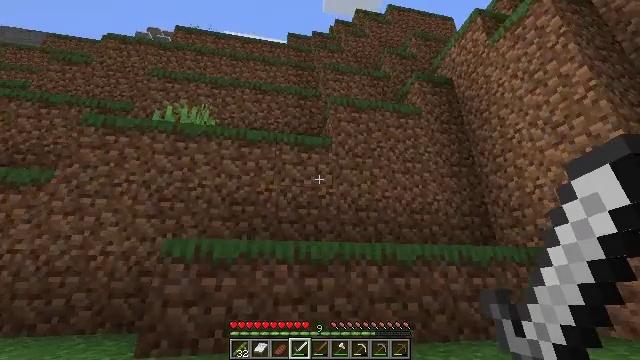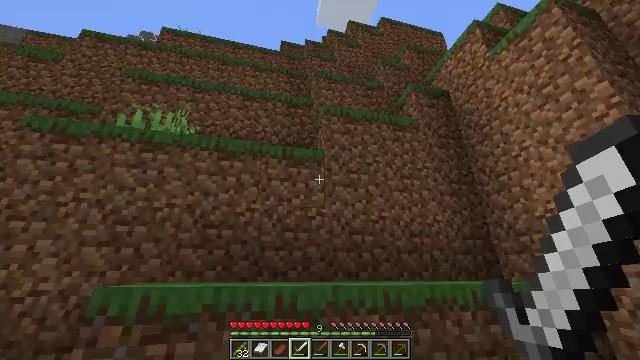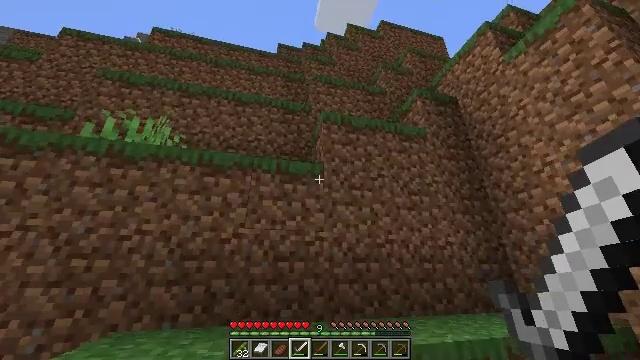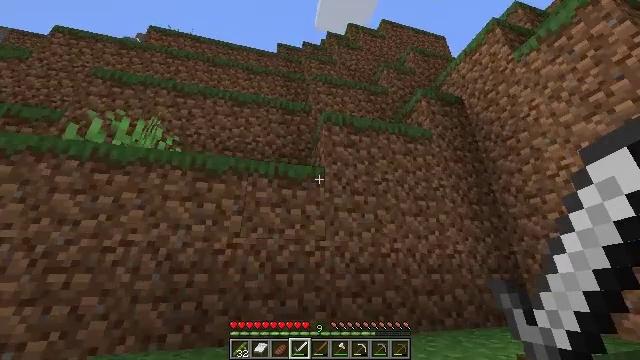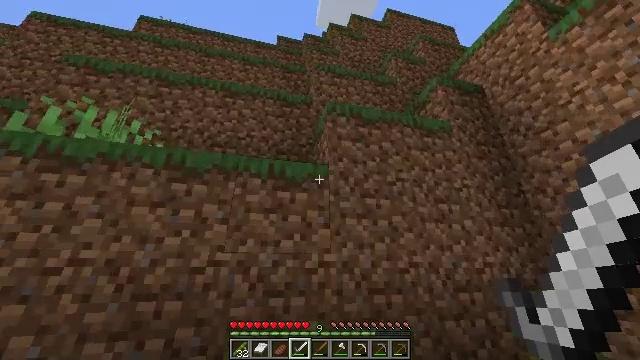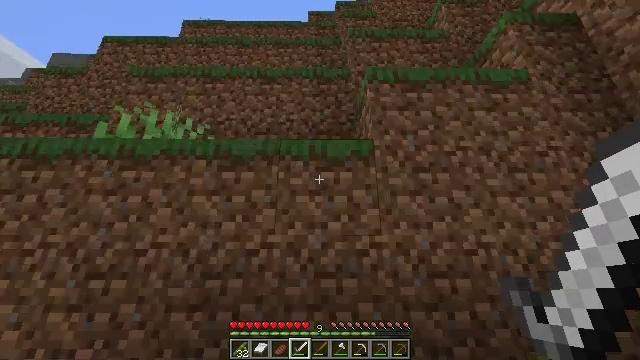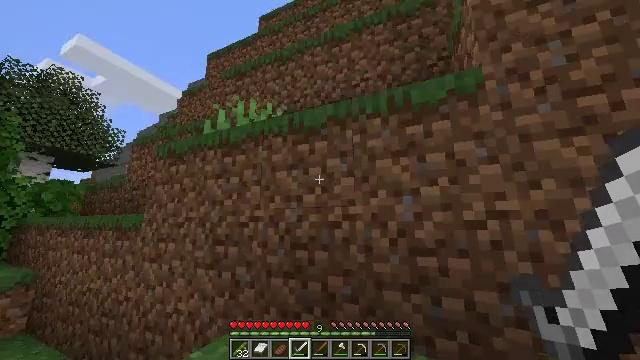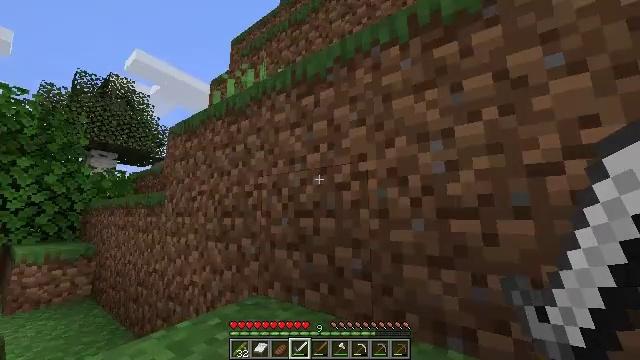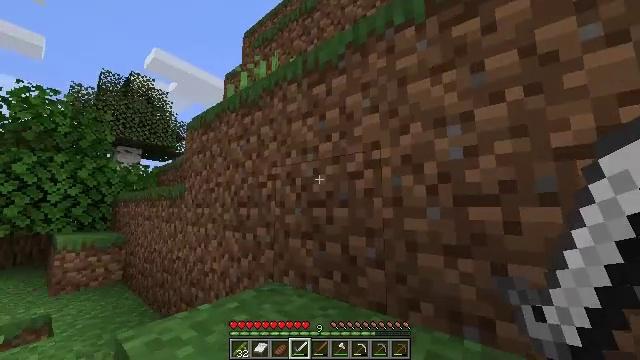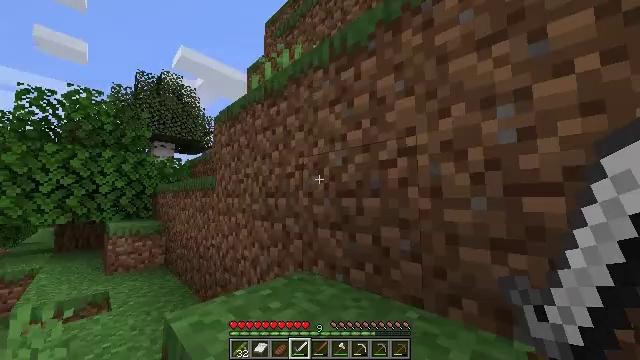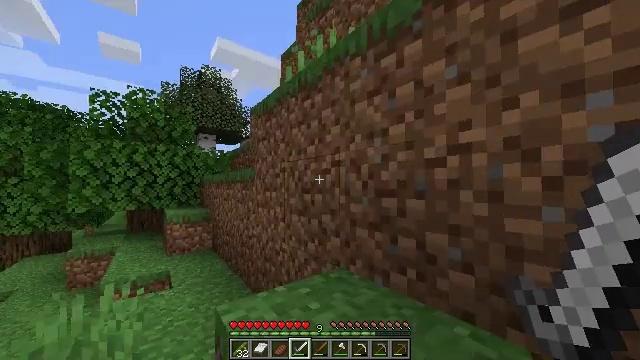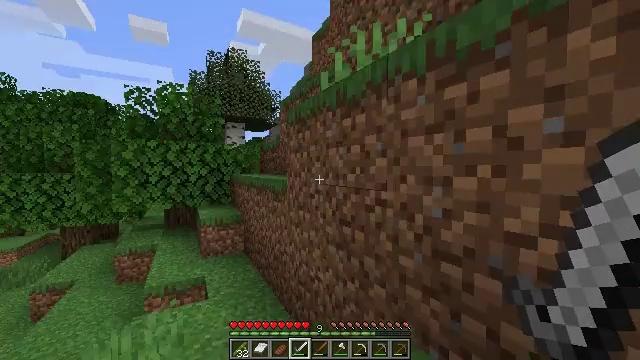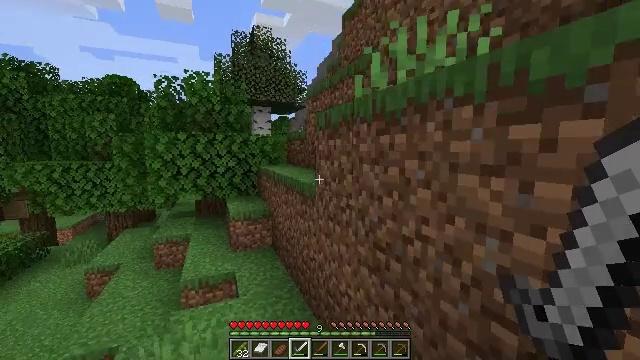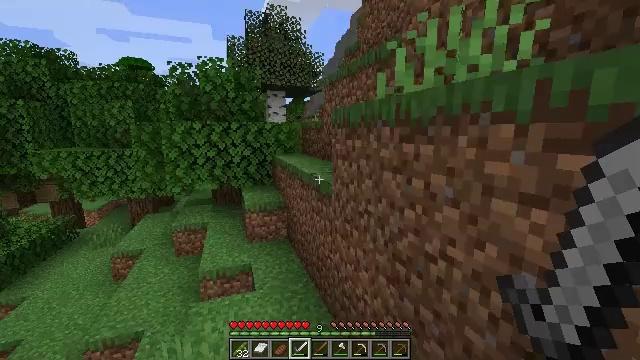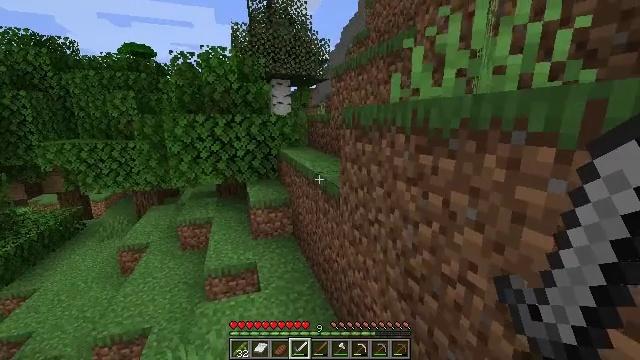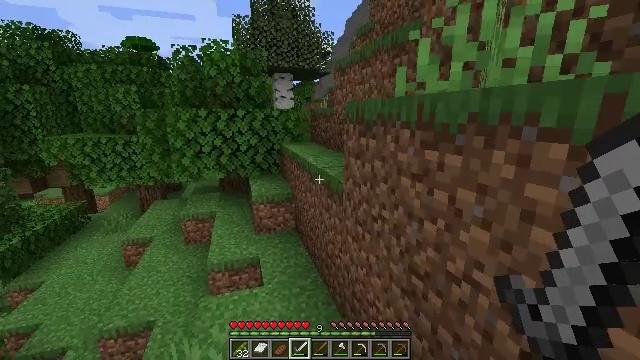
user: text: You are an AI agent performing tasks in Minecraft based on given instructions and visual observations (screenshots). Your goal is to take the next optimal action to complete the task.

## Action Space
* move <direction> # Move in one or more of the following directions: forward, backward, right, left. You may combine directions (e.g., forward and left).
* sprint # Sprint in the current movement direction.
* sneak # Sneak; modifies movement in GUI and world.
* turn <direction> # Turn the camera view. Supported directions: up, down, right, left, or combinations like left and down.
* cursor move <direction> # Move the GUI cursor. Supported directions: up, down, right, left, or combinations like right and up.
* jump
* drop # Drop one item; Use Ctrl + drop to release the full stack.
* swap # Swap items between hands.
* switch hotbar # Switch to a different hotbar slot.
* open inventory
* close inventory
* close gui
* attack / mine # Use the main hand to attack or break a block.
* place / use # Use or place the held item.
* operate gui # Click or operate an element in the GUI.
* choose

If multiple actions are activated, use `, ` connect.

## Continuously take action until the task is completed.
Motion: motion action
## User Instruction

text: Break the sweet berry bush to collect berries.
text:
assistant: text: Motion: move forward, sprint, turn right and up, jump
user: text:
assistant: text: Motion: move forward, jump
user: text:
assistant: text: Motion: move forward, jump
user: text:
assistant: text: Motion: move forward, jump
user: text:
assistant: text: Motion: move forward, turn left and down, jump
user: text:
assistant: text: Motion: move forward, turn left and down, jump
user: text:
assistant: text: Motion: move forward, turn left and down, jump
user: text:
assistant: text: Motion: move forward, turn left and down, jump
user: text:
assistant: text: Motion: move forward, sprint, turn left and down, jump
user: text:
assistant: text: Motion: move forward, sprint, turn left and down, jump
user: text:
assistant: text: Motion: move forward, sprint, turn left and down, jump
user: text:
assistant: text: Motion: move forward, turn left and down, jump
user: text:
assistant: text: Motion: move forward, turn left and down, jump
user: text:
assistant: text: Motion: move forward, turn left and down, jump
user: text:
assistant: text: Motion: move forward, turn down, jump
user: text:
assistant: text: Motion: move forward, jump
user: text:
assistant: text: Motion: move forward, jump
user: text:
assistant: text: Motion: move forward, turn left and down, jump
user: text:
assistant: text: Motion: move forward, turn down, jump
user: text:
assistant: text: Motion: move forward, turn down, jump
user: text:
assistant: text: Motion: move forward, jump
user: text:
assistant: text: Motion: move forward, sprint, jump
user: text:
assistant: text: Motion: move forward, sprint, jump
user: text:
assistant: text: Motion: move forward, sprint, jump
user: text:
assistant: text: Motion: move forward, sprint, jump
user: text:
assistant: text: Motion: move forward, jump
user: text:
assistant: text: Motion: move forward, turn left, jump
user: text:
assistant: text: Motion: move forward, turn left, jump
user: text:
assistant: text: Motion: move forward, turn left, jump
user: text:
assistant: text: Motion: move forward, jump